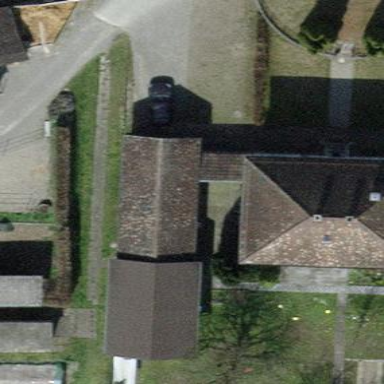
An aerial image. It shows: Detached building with hipped roof shape.